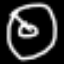
Label: donut